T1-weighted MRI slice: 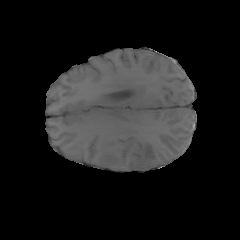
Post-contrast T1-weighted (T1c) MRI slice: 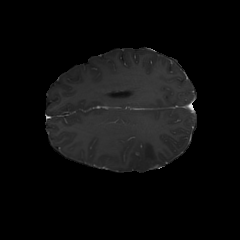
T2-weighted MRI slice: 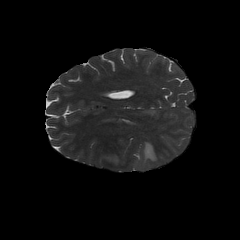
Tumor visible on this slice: yes